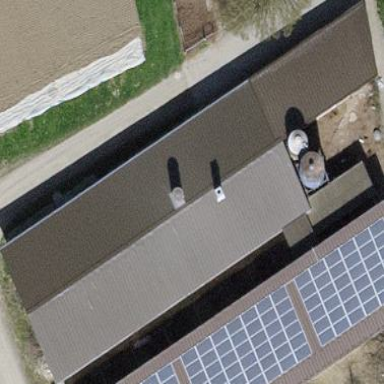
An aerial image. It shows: Farm auxiliary building.